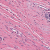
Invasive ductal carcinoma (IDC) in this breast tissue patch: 0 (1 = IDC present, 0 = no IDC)